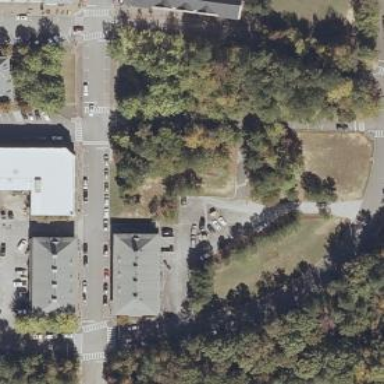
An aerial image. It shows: Parking lane for vehicles.